Chest X-ray:
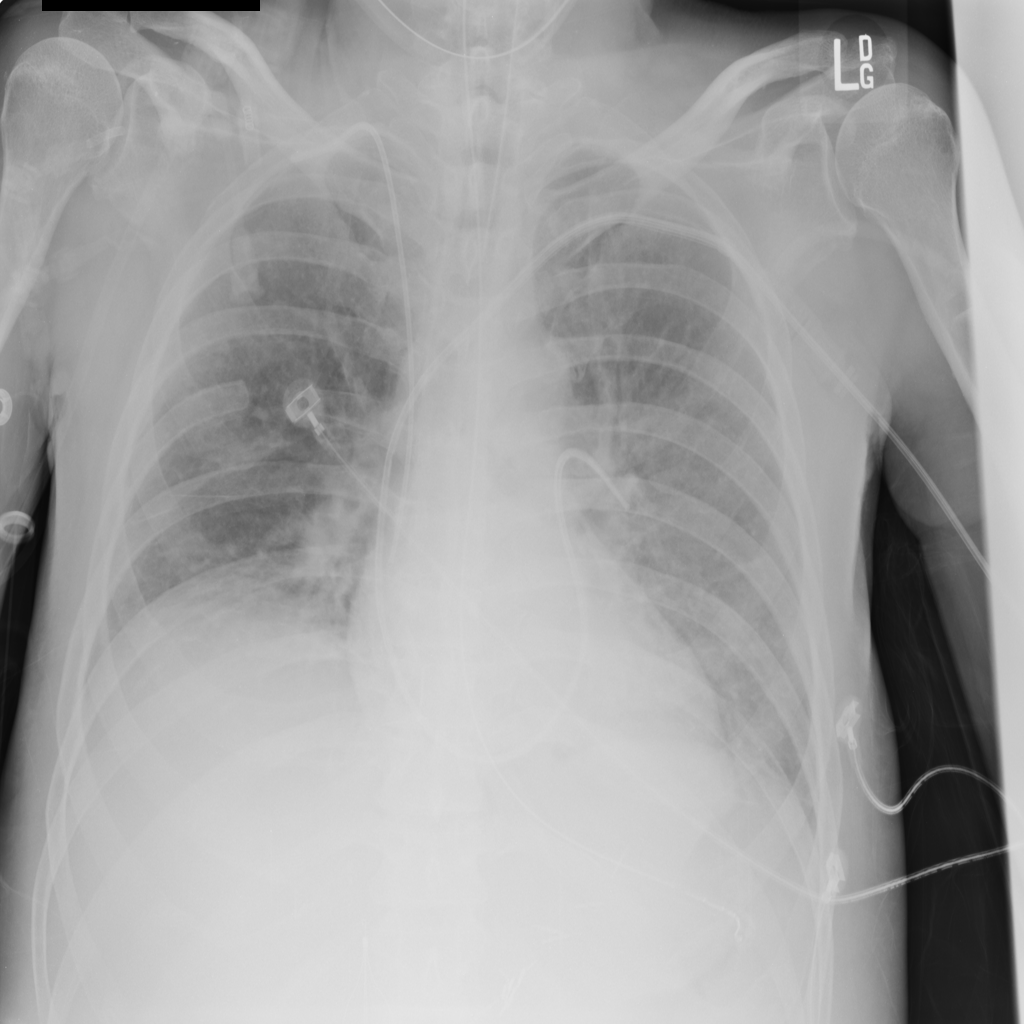
No abnormal finding: yes